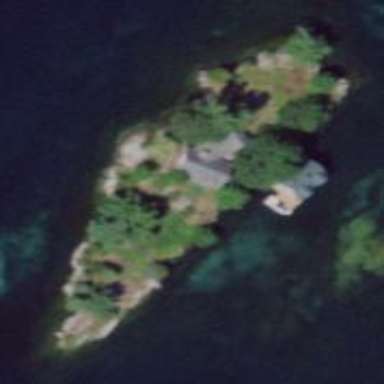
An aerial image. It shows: Islet.